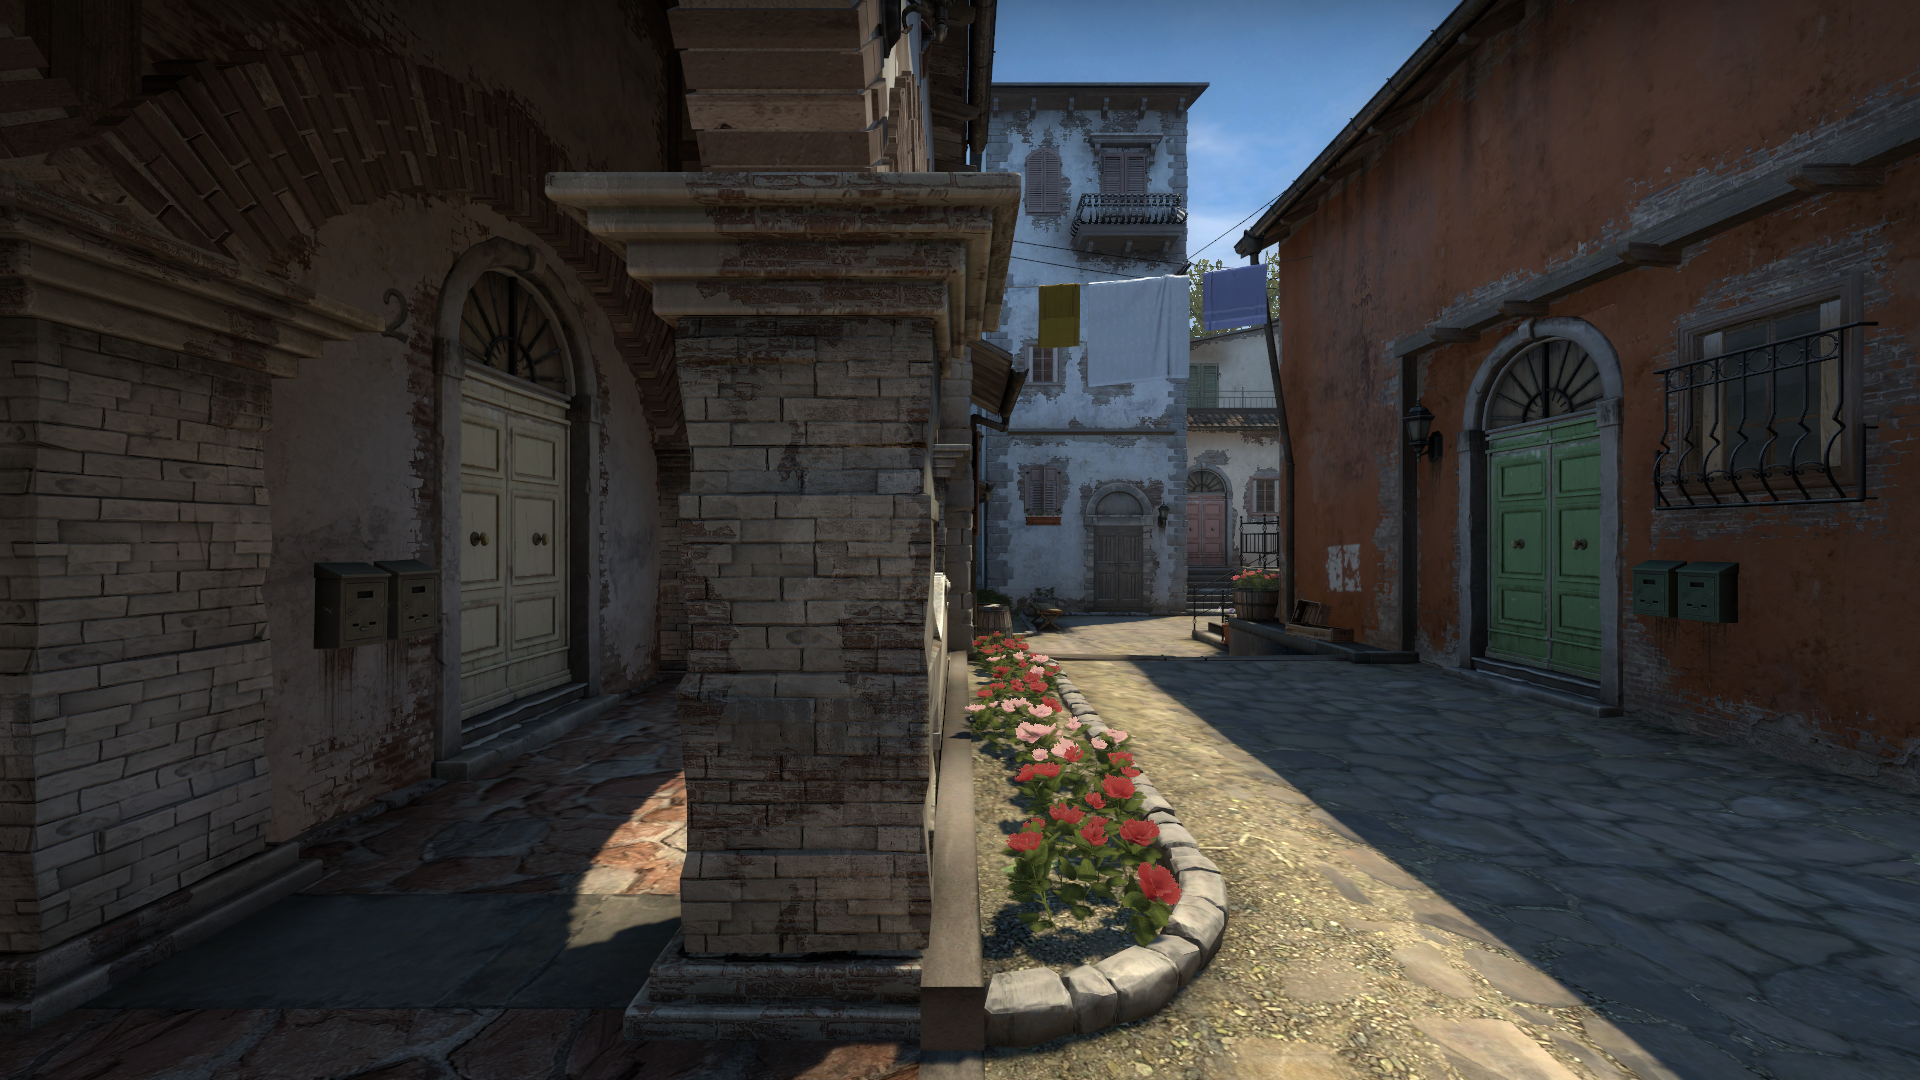
Map: de_inferno